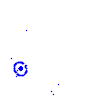
Particle: pion